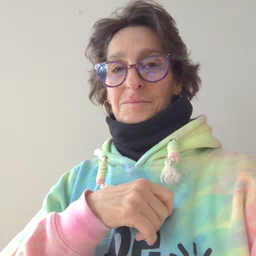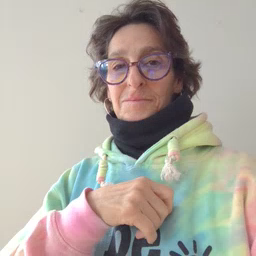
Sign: penny